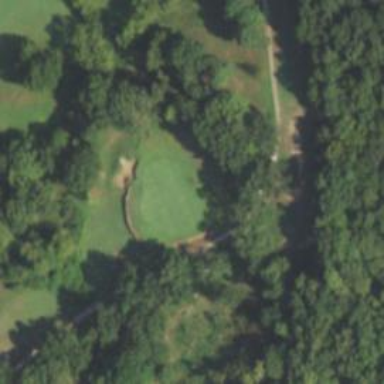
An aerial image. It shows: Golf fairway surrounded by grass.